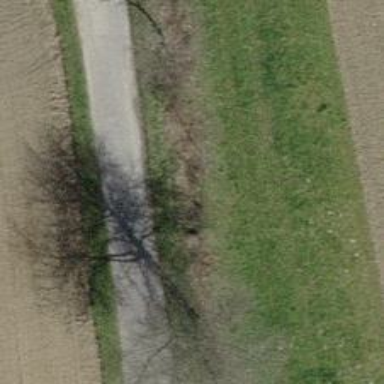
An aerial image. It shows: Track with grade1 tracktype.